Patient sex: M
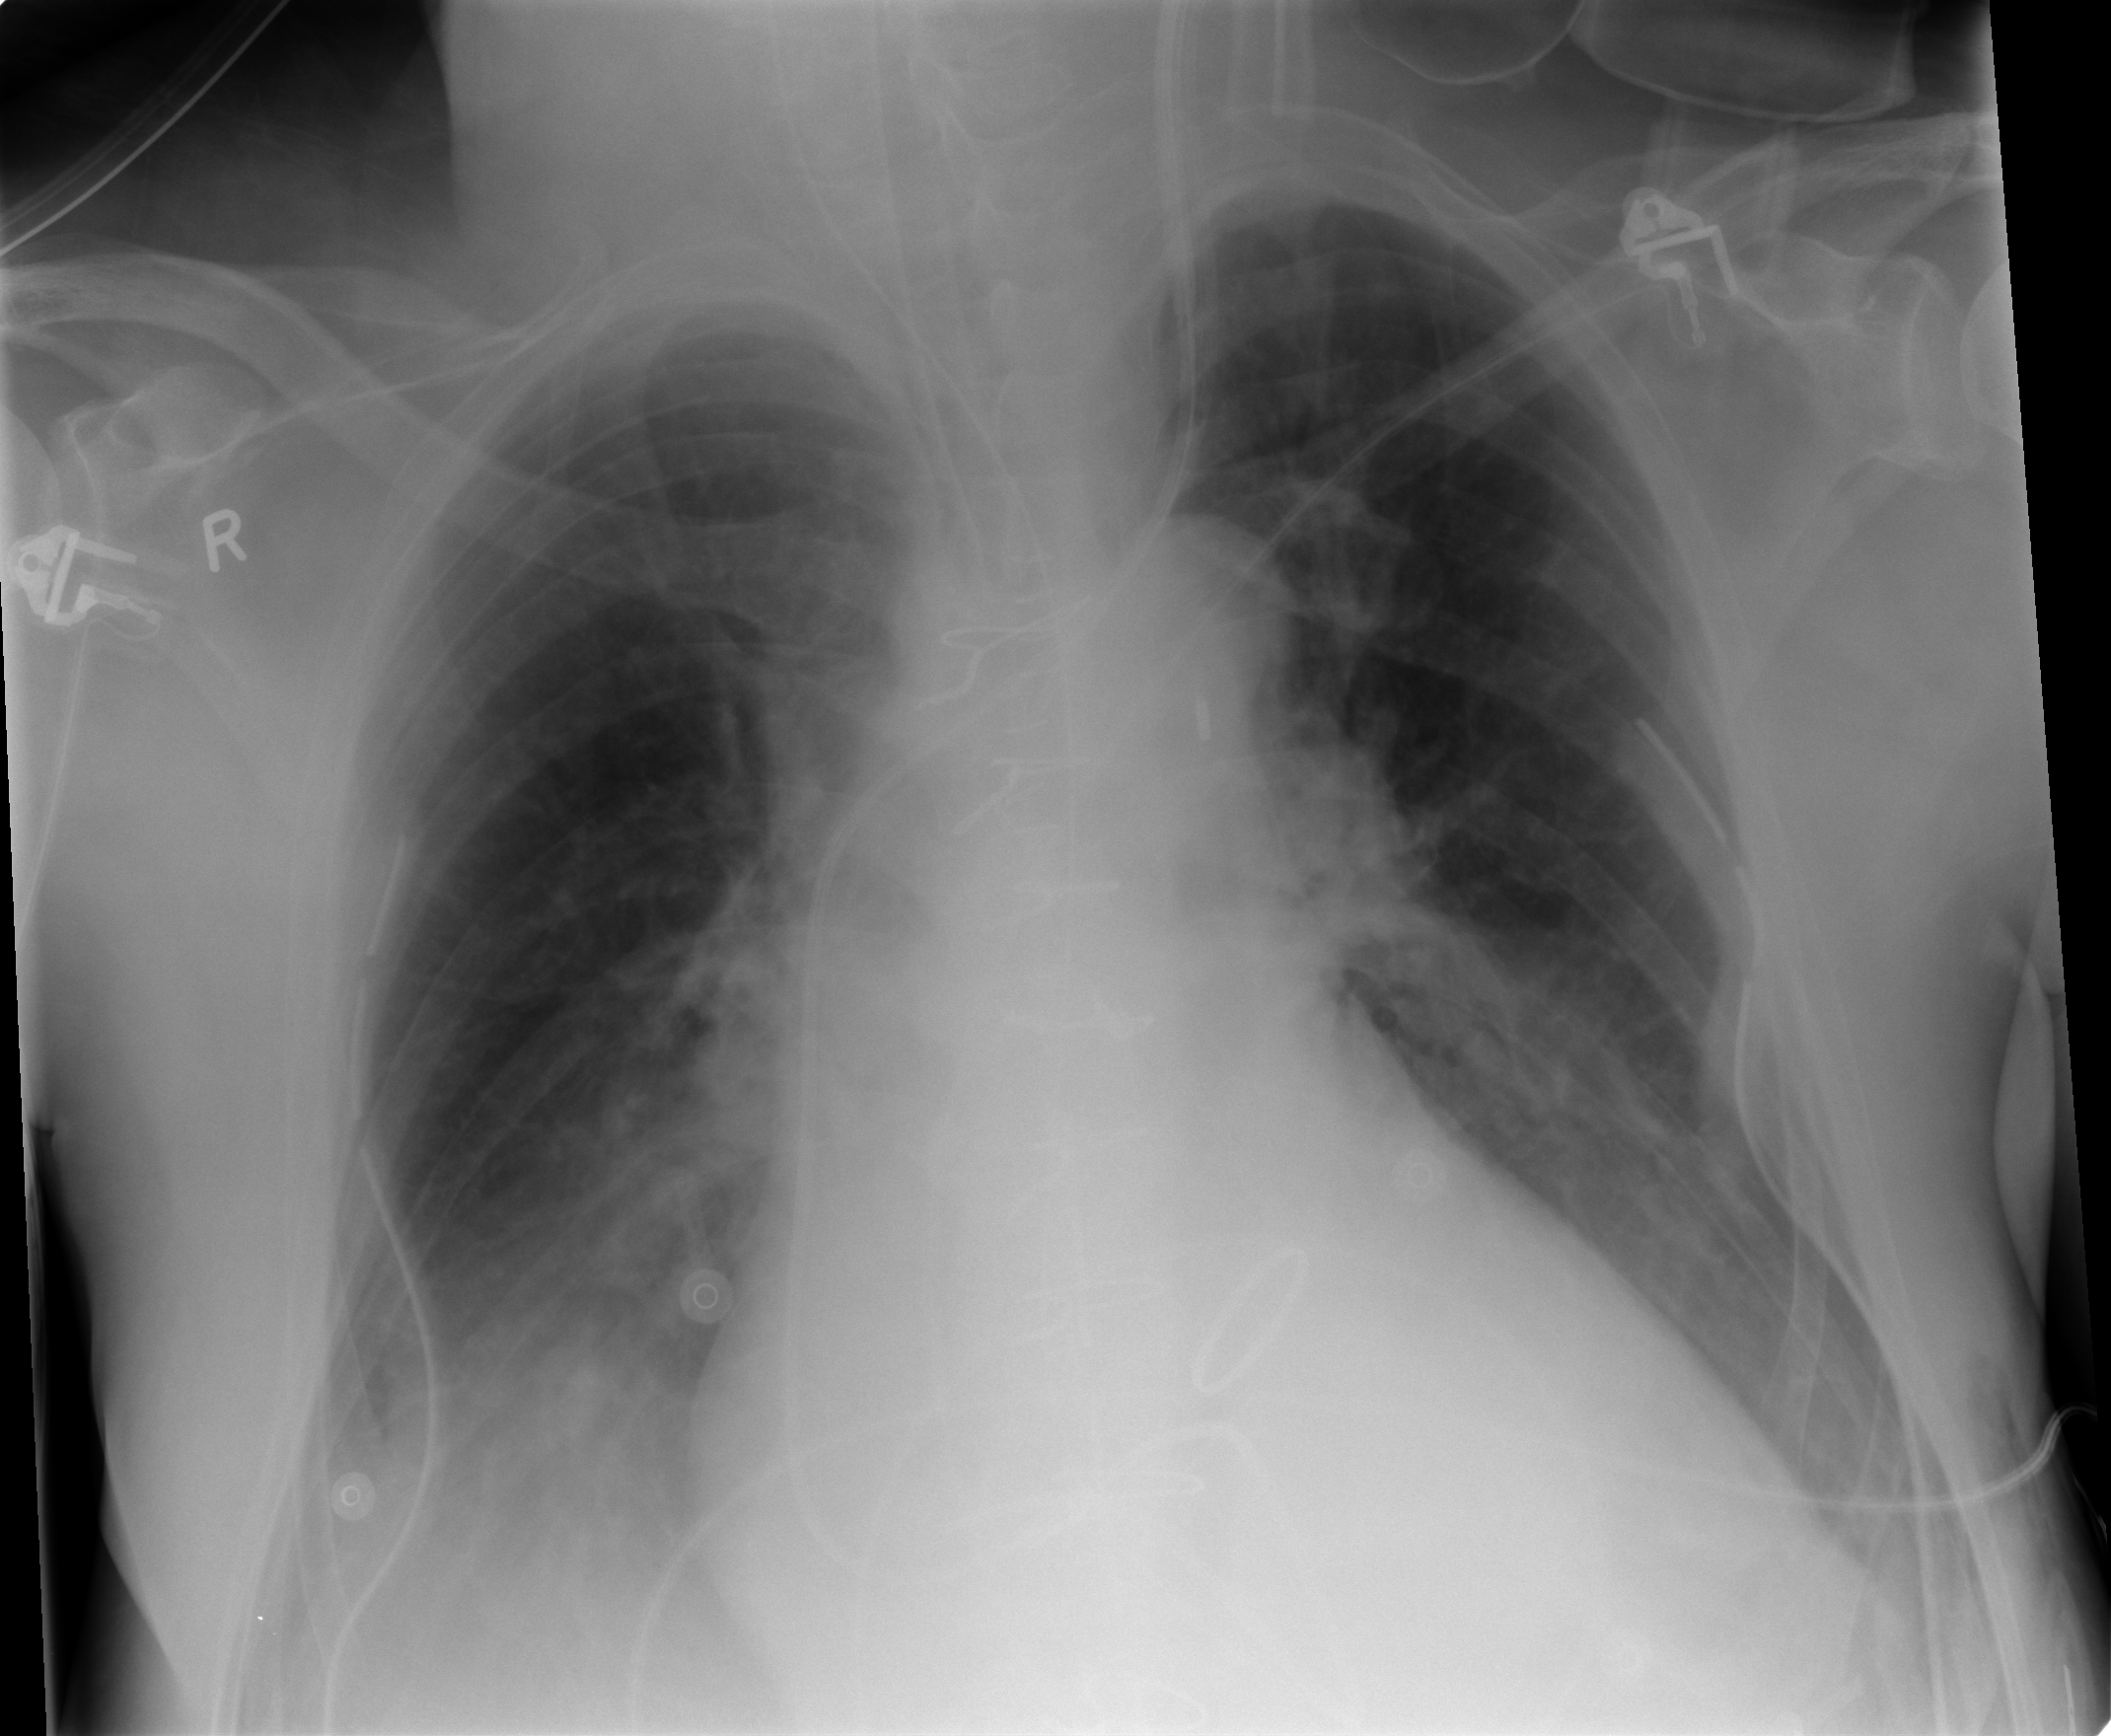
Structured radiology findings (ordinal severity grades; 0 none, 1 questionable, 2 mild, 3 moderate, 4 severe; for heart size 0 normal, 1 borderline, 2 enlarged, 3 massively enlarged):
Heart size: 2
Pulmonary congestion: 2
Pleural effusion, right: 2
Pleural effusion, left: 2
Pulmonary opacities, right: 0
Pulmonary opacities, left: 0
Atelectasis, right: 2
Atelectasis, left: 1